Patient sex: M
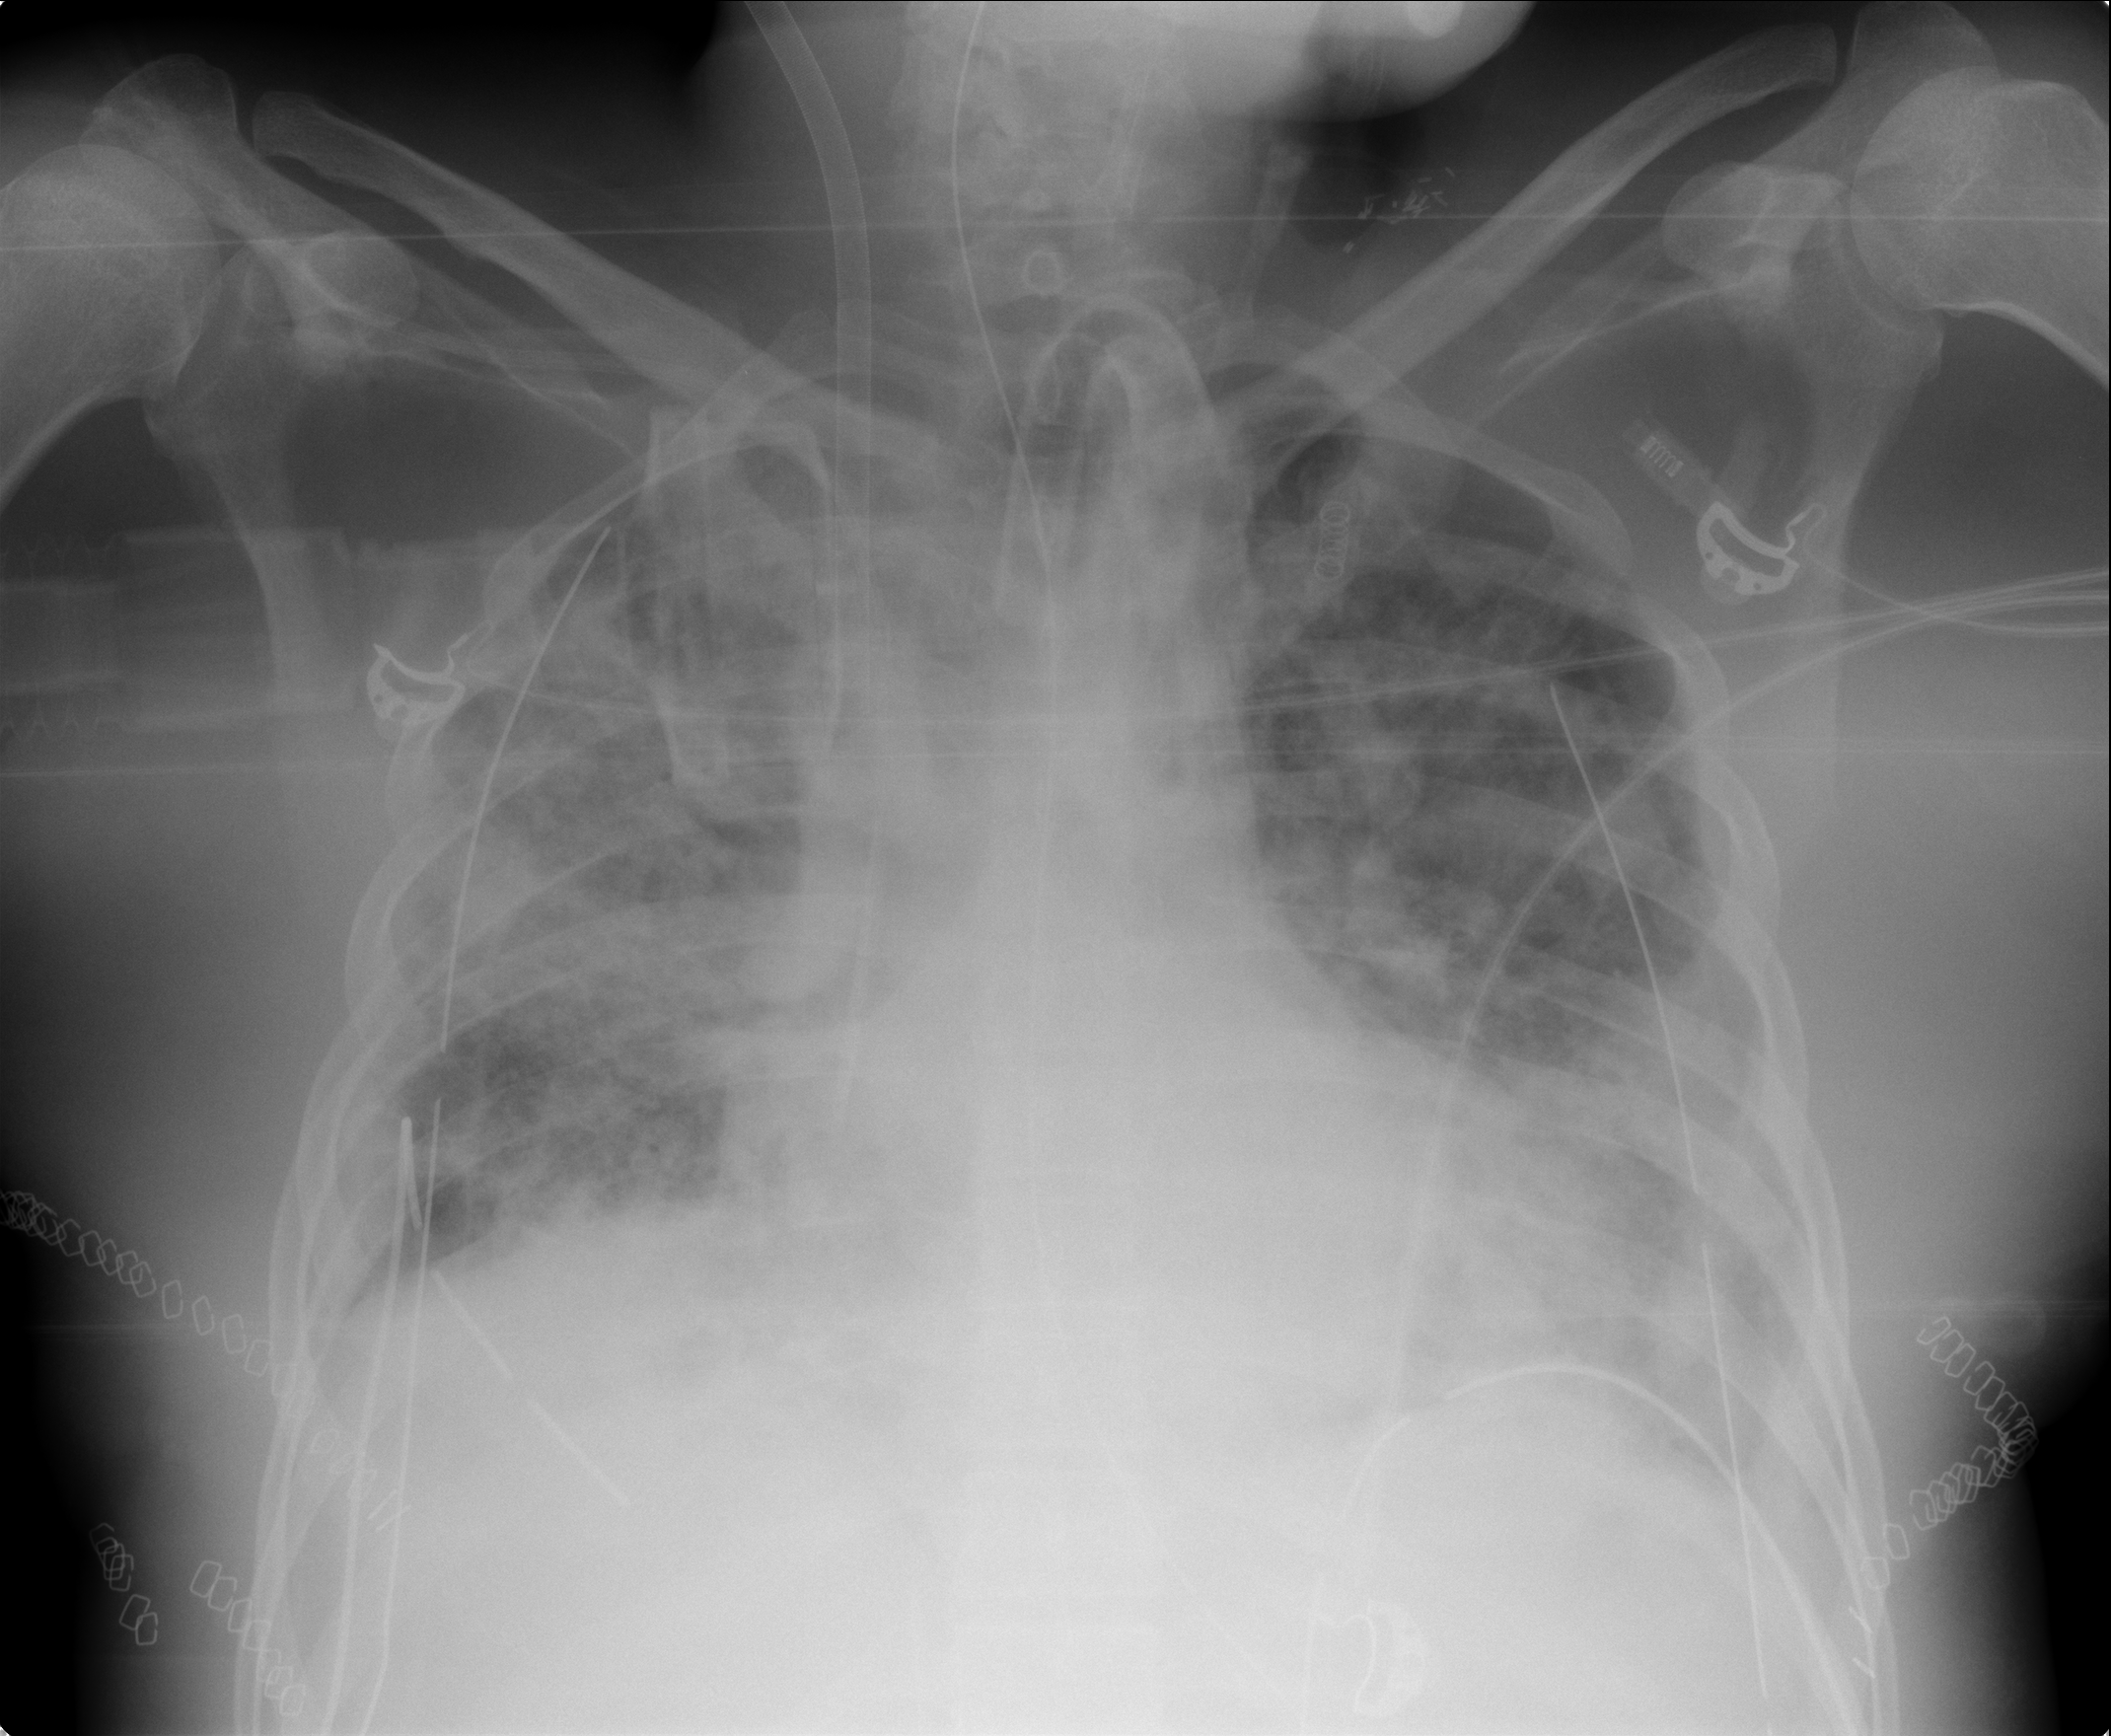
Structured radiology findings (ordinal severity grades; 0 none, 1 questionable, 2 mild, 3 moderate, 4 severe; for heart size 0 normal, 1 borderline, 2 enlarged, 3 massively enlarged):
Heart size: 2
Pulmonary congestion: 2
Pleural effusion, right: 0
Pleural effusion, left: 2
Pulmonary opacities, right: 3
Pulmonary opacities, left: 3
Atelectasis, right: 2
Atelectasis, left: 2